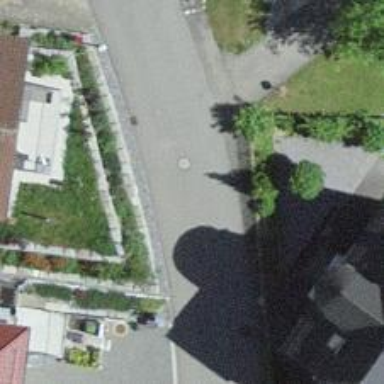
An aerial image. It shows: Asphalt road in residential area.